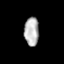
Tissue: prostate
Cell type: T cells
Senescence score: 0.2617
Nuclear area (px): 407
Mean DAPI intensity: 180.897